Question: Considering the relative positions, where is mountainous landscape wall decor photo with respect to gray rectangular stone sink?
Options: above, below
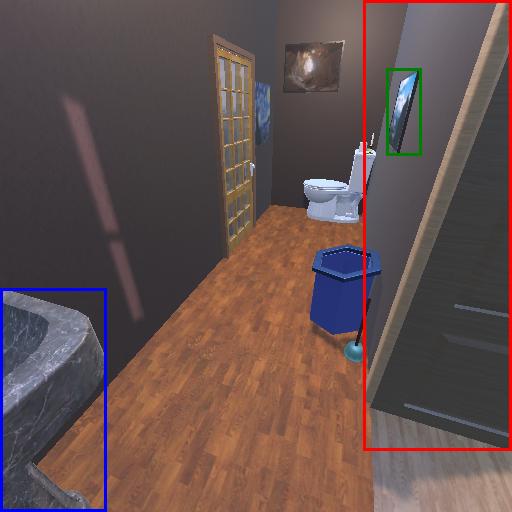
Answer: above